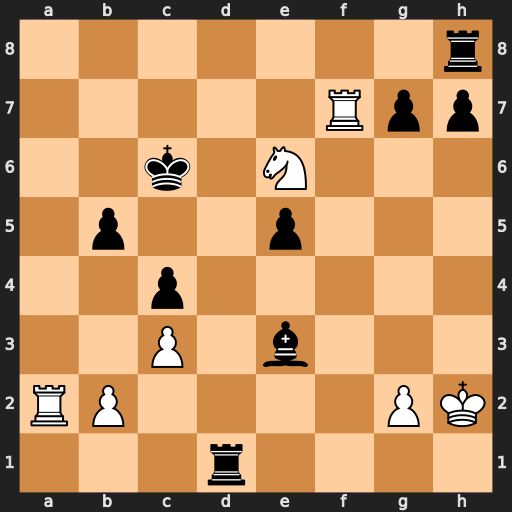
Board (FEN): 7r/5Rpp/2k1N3/1p2p3/2p5/2P1b3/RP4PK/3r4
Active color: w
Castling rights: -
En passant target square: -
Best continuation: Ra6+ Bb6 Rc7+ Kd5 Rxb6